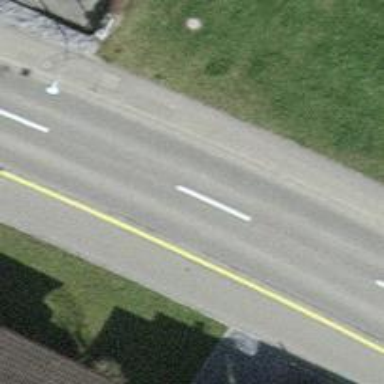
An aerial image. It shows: Tertiary road with asphalt surface including cycle lane.